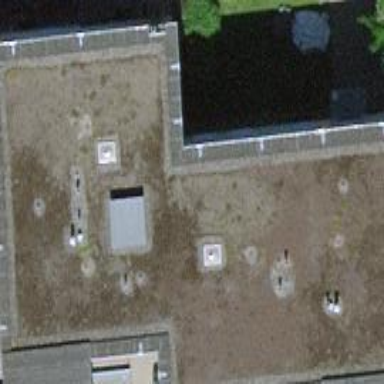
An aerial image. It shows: Flat-roofed residential building.